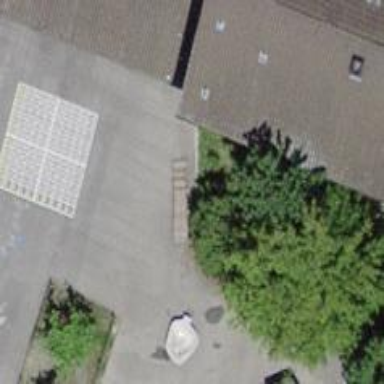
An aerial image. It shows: Playground with bridge.